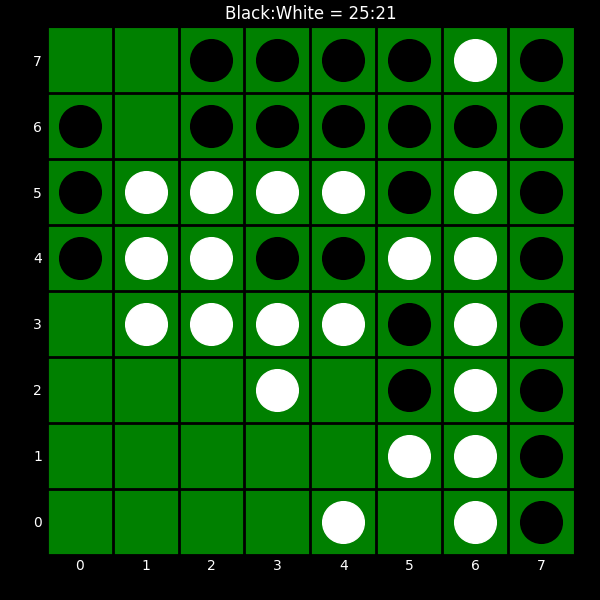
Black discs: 25
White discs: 21